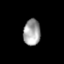
Tissue: prostate
Cell type: T cells
Senescence score: 0.3567
Nuclear area (px): 438
Mean DAPI intensity: 161.315